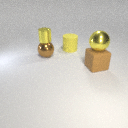
large brown rubber cube below large yellow metal sphere